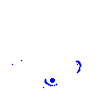
Particle: electron